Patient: sex M, age 64
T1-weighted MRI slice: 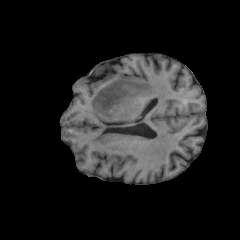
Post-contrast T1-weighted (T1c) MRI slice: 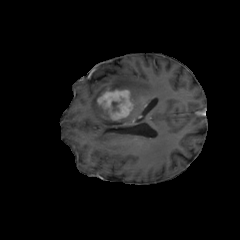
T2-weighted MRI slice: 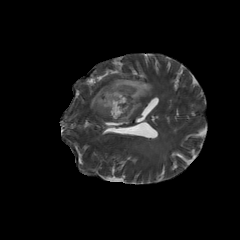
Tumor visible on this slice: yes
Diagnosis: Glioblastoma, IDH-wildtype
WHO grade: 4